Field crop: tomato
Growth stage: 1
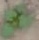
Species: solanum